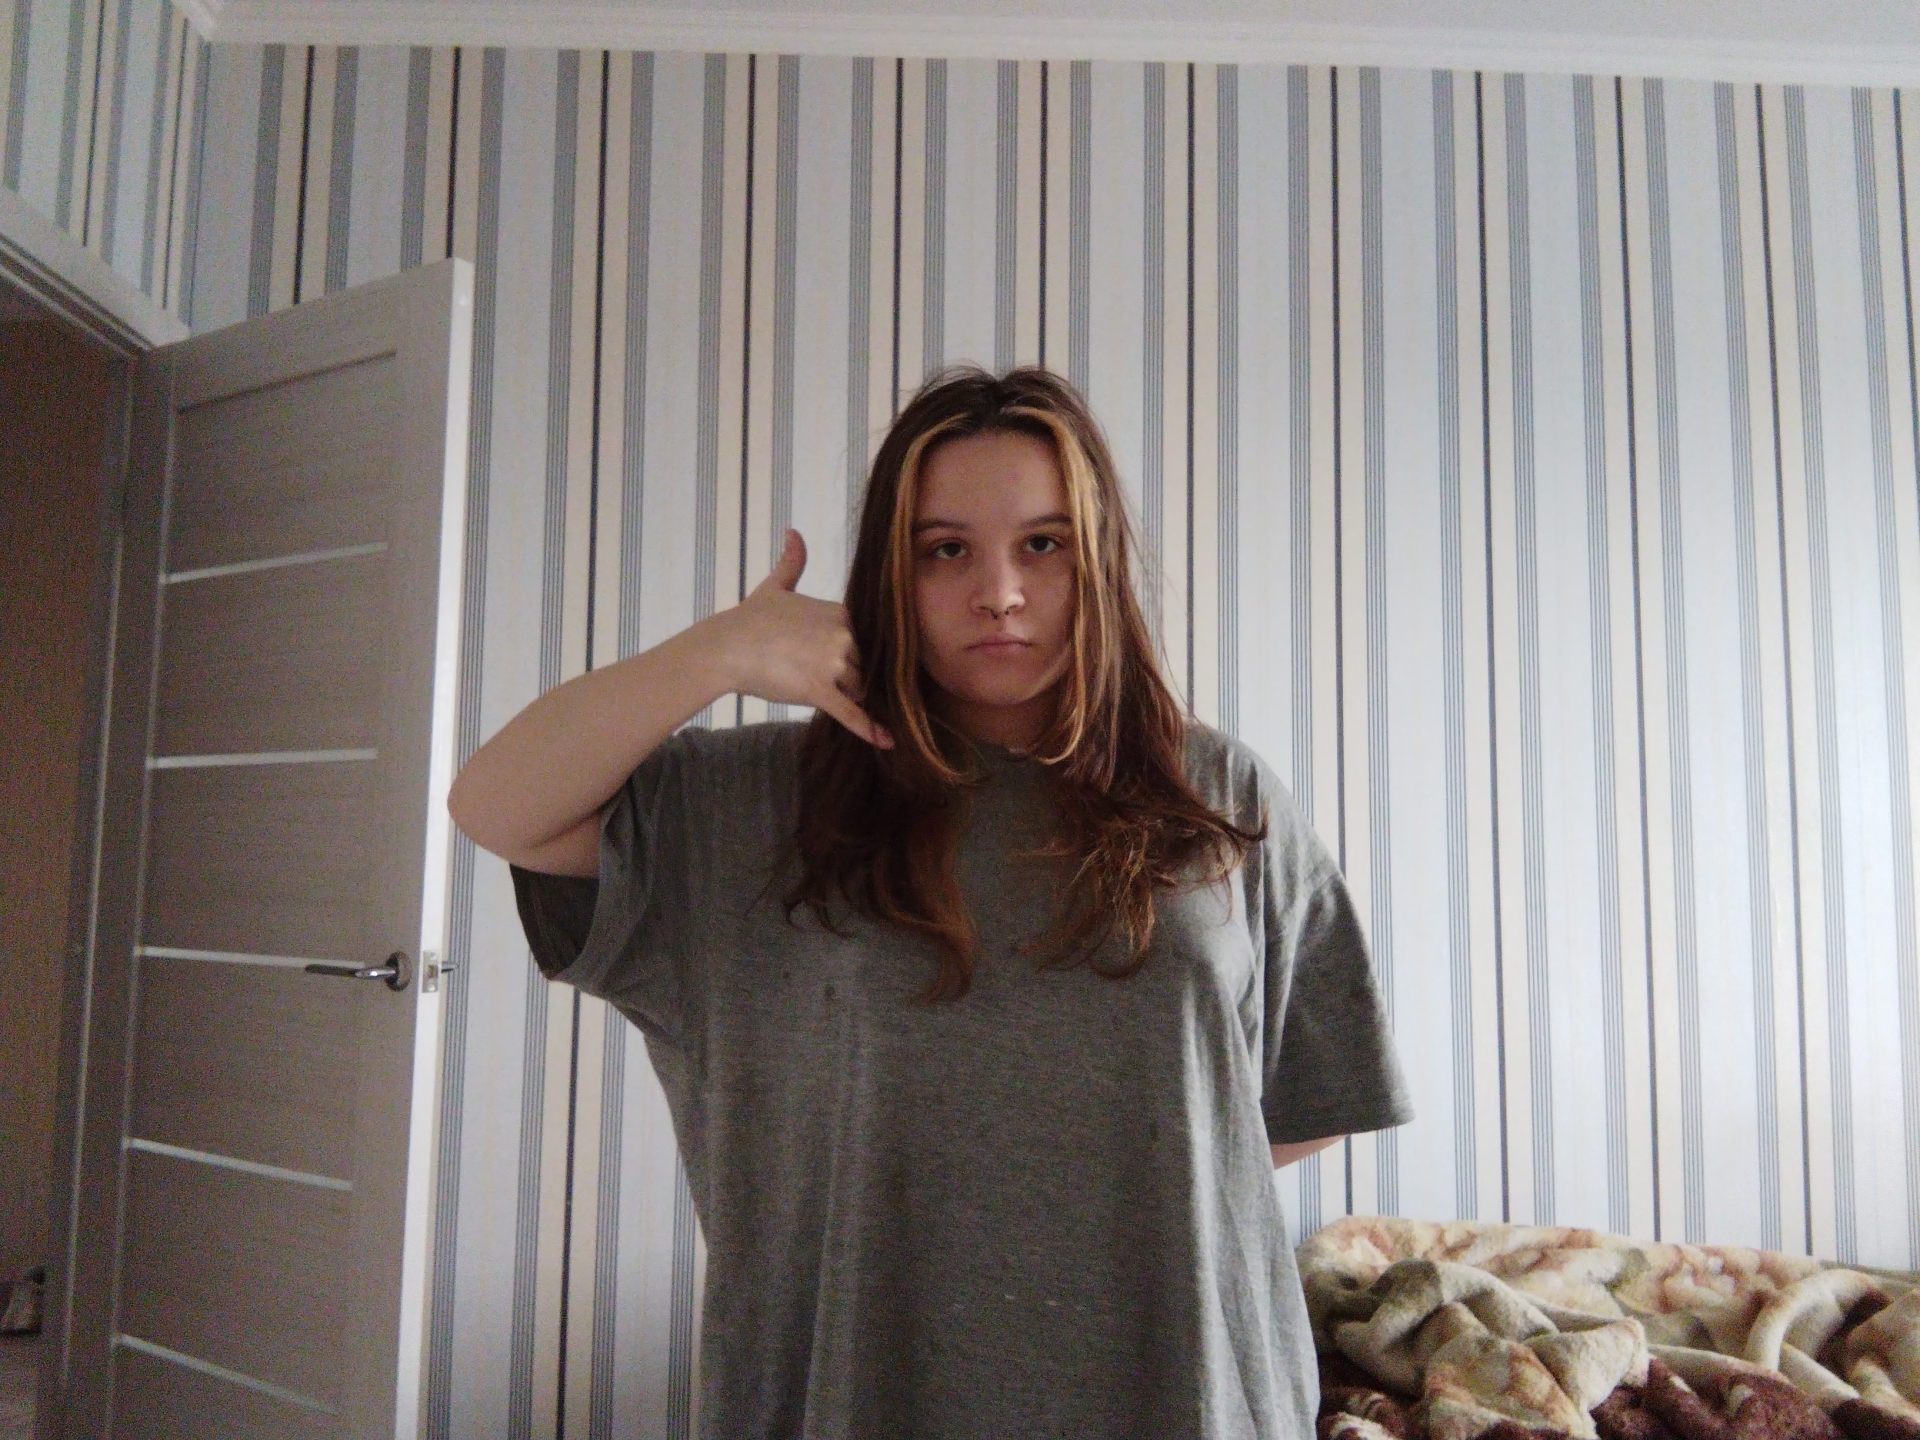
Label: noise